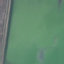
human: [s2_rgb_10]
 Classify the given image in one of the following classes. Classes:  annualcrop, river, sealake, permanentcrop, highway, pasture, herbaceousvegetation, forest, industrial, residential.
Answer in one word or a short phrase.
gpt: SeaLake